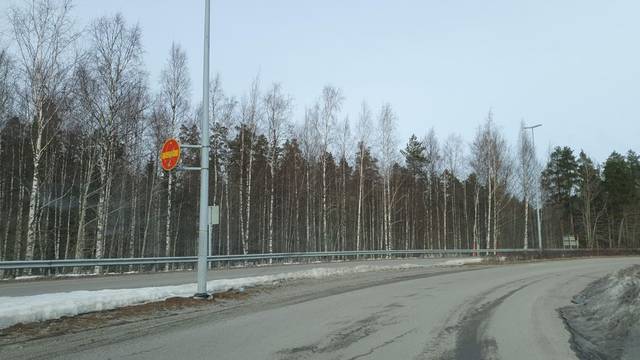
Region: Finland
Coordinates: 61.22, 26.013